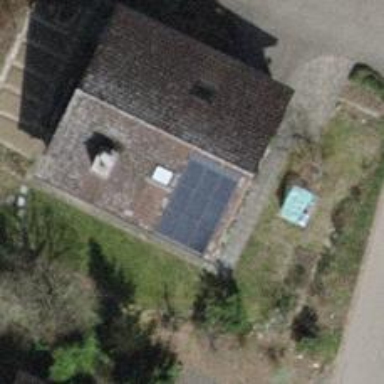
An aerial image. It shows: Small solar photovoltaic panel generator on the roof of building.